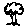
Label: tree